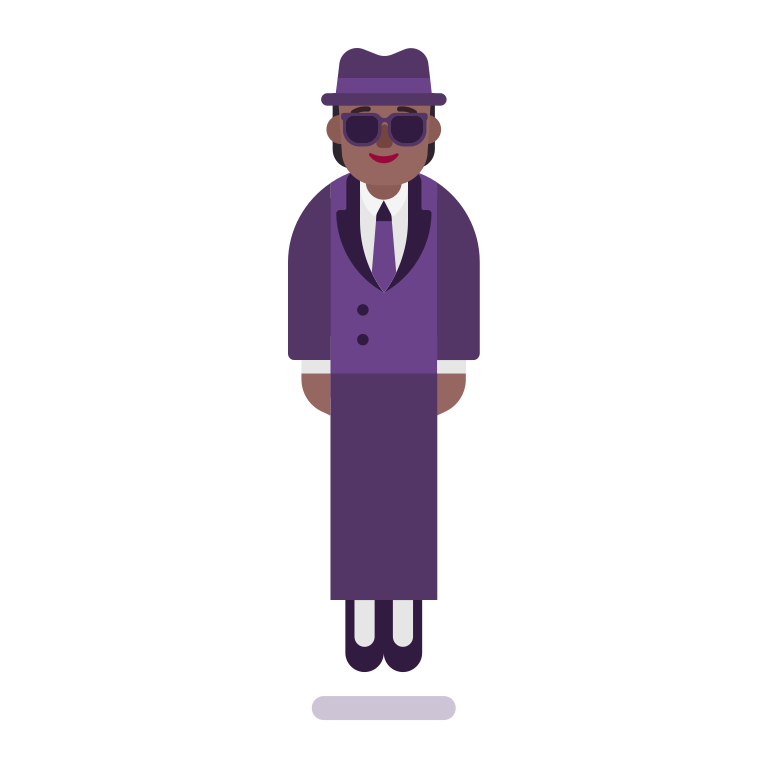
person in suit levitating flat  dark